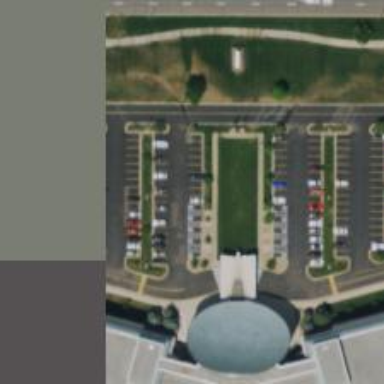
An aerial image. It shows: Parking space.